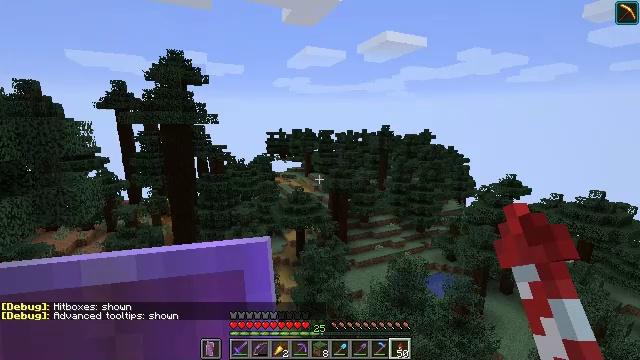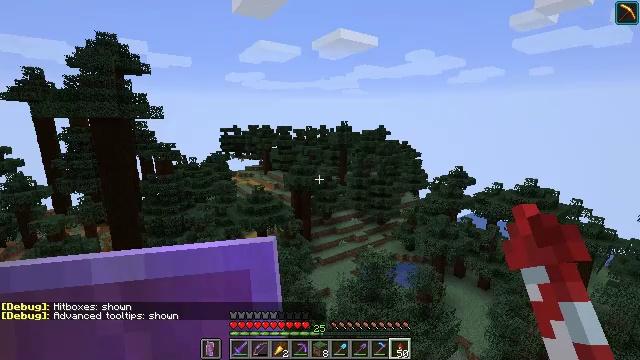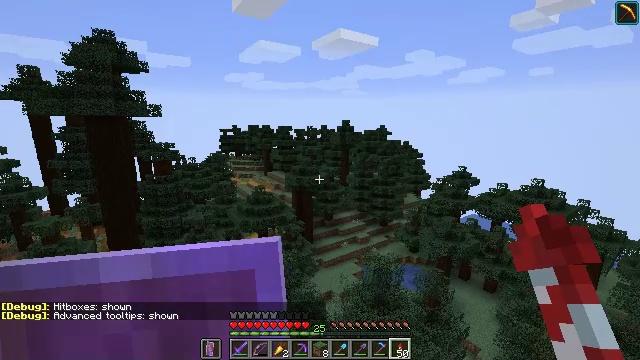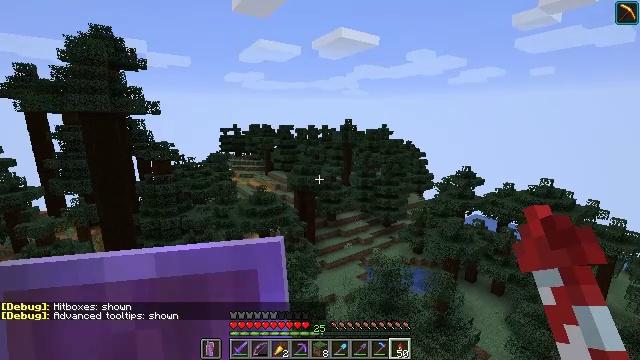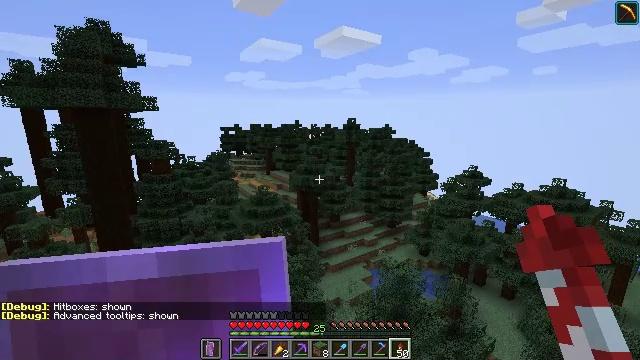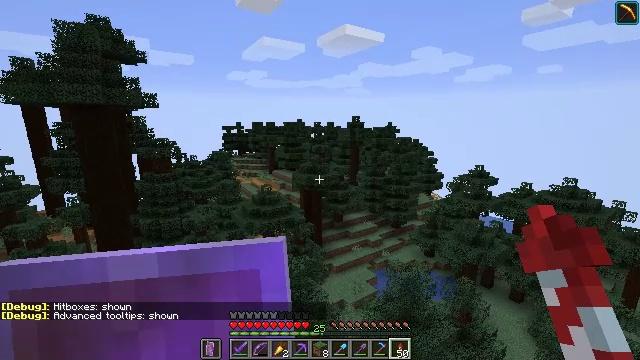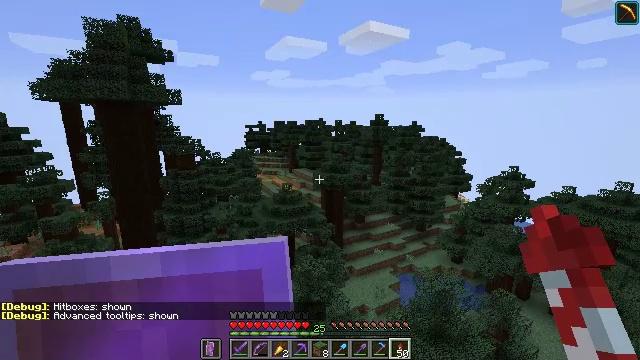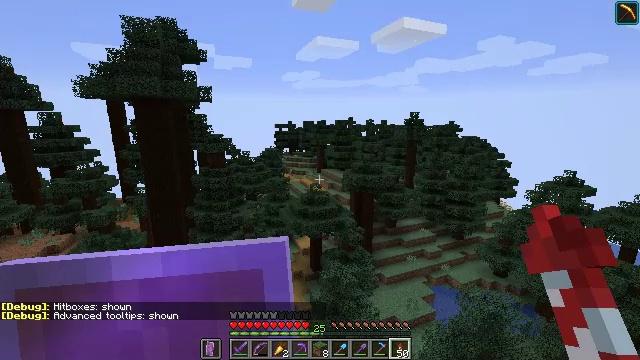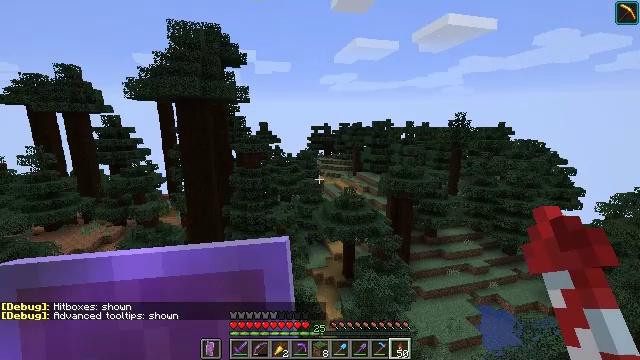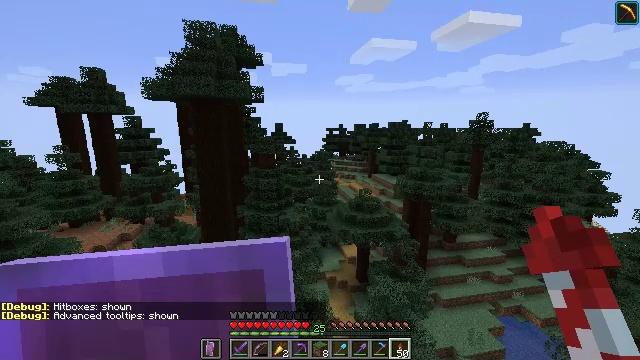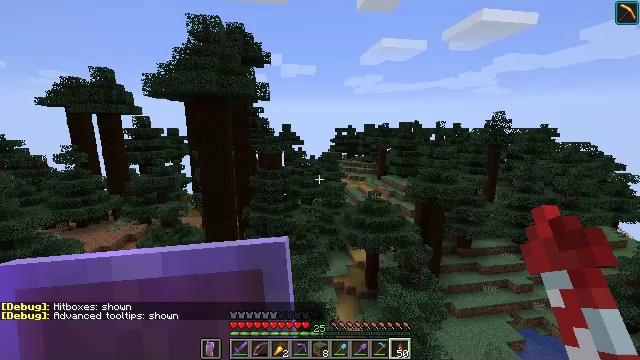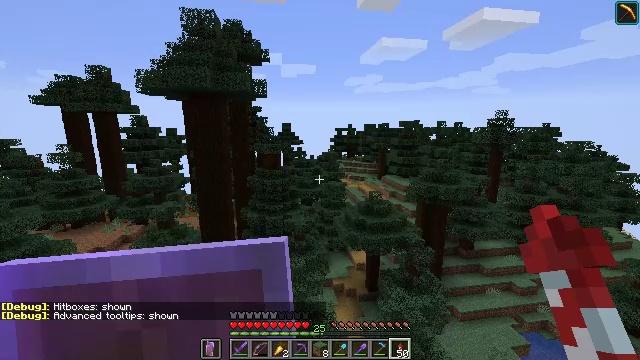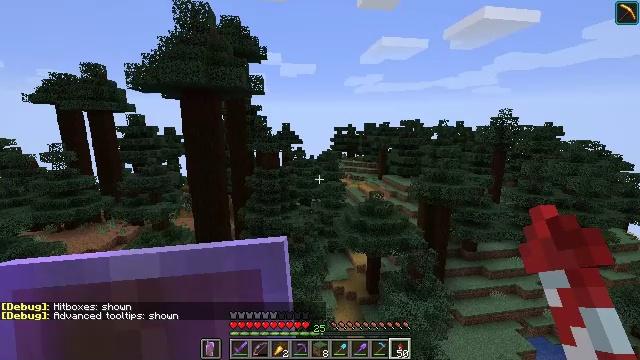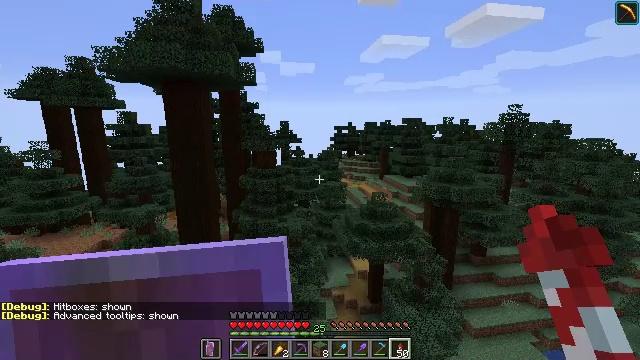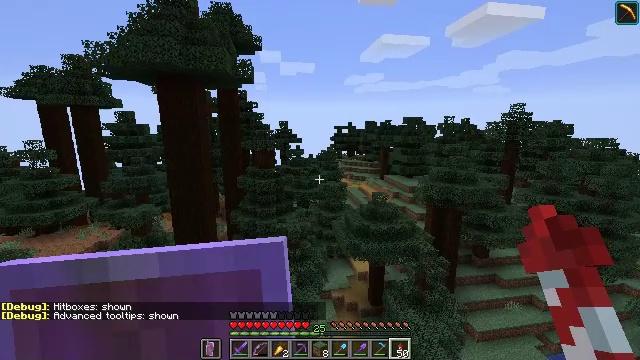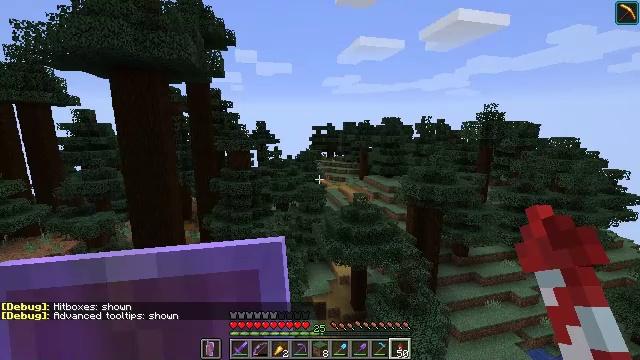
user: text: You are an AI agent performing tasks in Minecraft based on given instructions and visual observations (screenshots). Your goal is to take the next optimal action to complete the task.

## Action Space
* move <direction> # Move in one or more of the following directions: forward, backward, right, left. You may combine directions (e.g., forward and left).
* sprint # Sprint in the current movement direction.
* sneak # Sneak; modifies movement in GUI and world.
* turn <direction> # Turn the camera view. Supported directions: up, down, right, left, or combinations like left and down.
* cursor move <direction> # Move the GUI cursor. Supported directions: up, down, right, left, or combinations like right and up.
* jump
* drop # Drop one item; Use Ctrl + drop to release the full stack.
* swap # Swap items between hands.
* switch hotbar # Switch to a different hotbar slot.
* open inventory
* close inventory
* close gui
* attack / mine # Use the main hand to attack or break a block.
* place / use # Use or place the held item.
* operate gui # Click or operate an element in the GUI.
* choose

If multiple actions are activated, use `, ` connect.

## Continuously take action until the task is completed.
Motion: motion action
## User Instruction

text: Break the fern to clear the area.
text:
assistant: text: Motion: turn right
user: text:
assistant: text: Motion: no_op
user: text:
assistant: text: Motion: no_op
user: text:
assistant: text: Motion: no_op
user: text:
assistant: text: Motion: no_op
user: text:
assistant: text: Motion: turn left
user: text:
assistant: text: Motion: turn left
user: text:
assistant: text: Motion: turn left
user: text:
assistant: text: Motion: turn left
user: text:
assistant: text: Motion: turn left
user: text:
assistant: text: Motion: no_op
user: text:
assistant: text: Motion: no_op
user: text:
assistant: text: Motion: no_op
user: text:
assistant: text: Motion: no_op
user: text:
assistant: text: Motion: turn right
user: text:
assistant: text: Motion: turn right
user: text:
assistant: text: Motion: turn right
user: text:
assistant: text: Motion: no_op
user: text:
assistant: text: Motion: no_op
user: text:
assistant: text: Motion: no_op
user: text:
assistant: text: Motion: no_op
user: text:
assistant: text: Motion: no_op
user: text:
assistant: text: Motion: no_op
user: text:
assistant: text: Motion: no_op
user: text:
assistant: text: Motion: no_op
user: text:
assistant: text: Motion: no_op
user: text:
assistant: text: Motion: no_op
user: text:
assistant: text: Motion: no_op
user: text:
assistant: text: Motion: no_op
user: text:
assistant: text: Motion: turn right